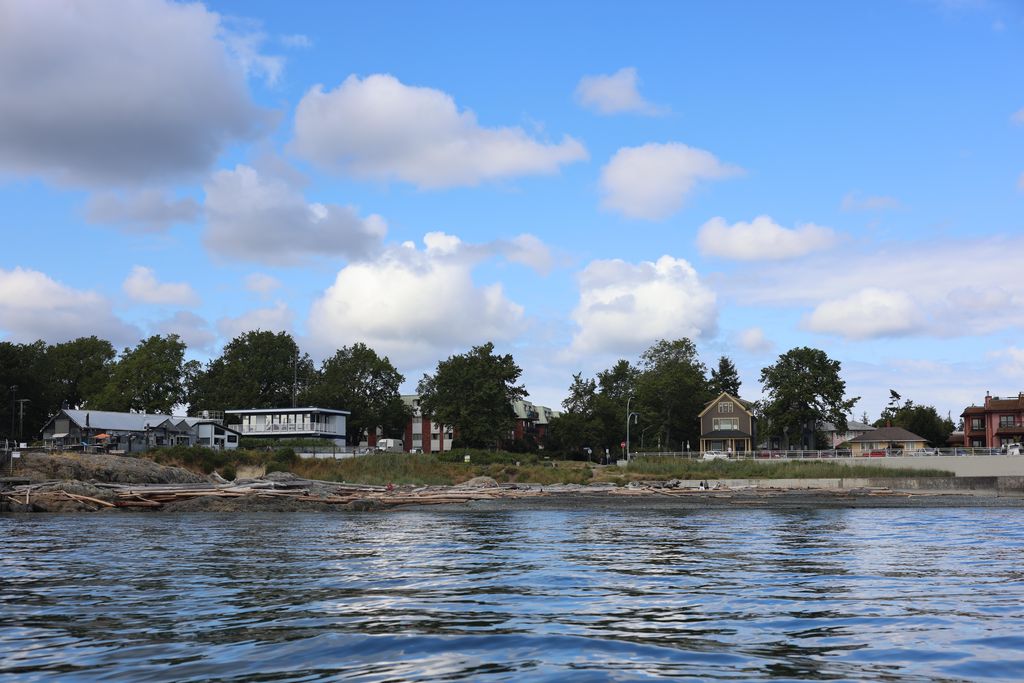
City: victoria